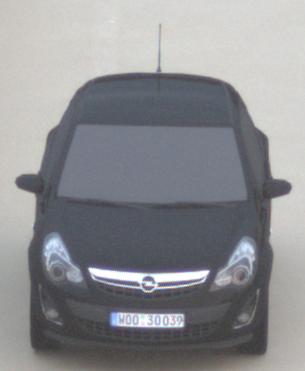
Make: Opel
Model: Corsa 1.2
Detailed model: Corsa (D)
Model produced from: 2011/01
Model produced until: 2014/08
Doors: 3
Color: black
Road condition: dry road
Daytime: sunrise or sunset
Contrast: low contrast